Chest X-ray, PA view. Patient: 41 years old, sex M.
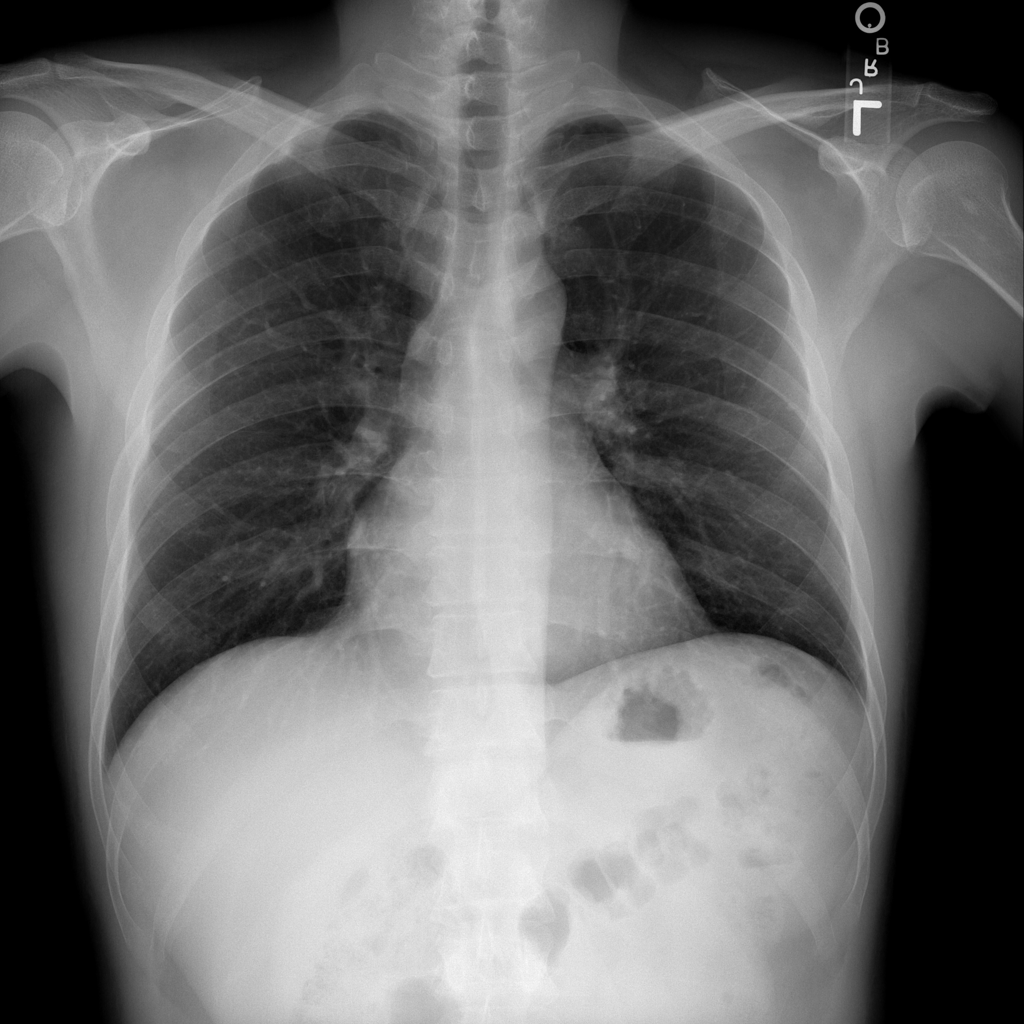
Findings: No Finding